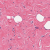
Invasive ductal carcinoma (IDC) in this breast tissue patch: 0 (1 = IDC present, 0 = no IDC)